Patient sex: F
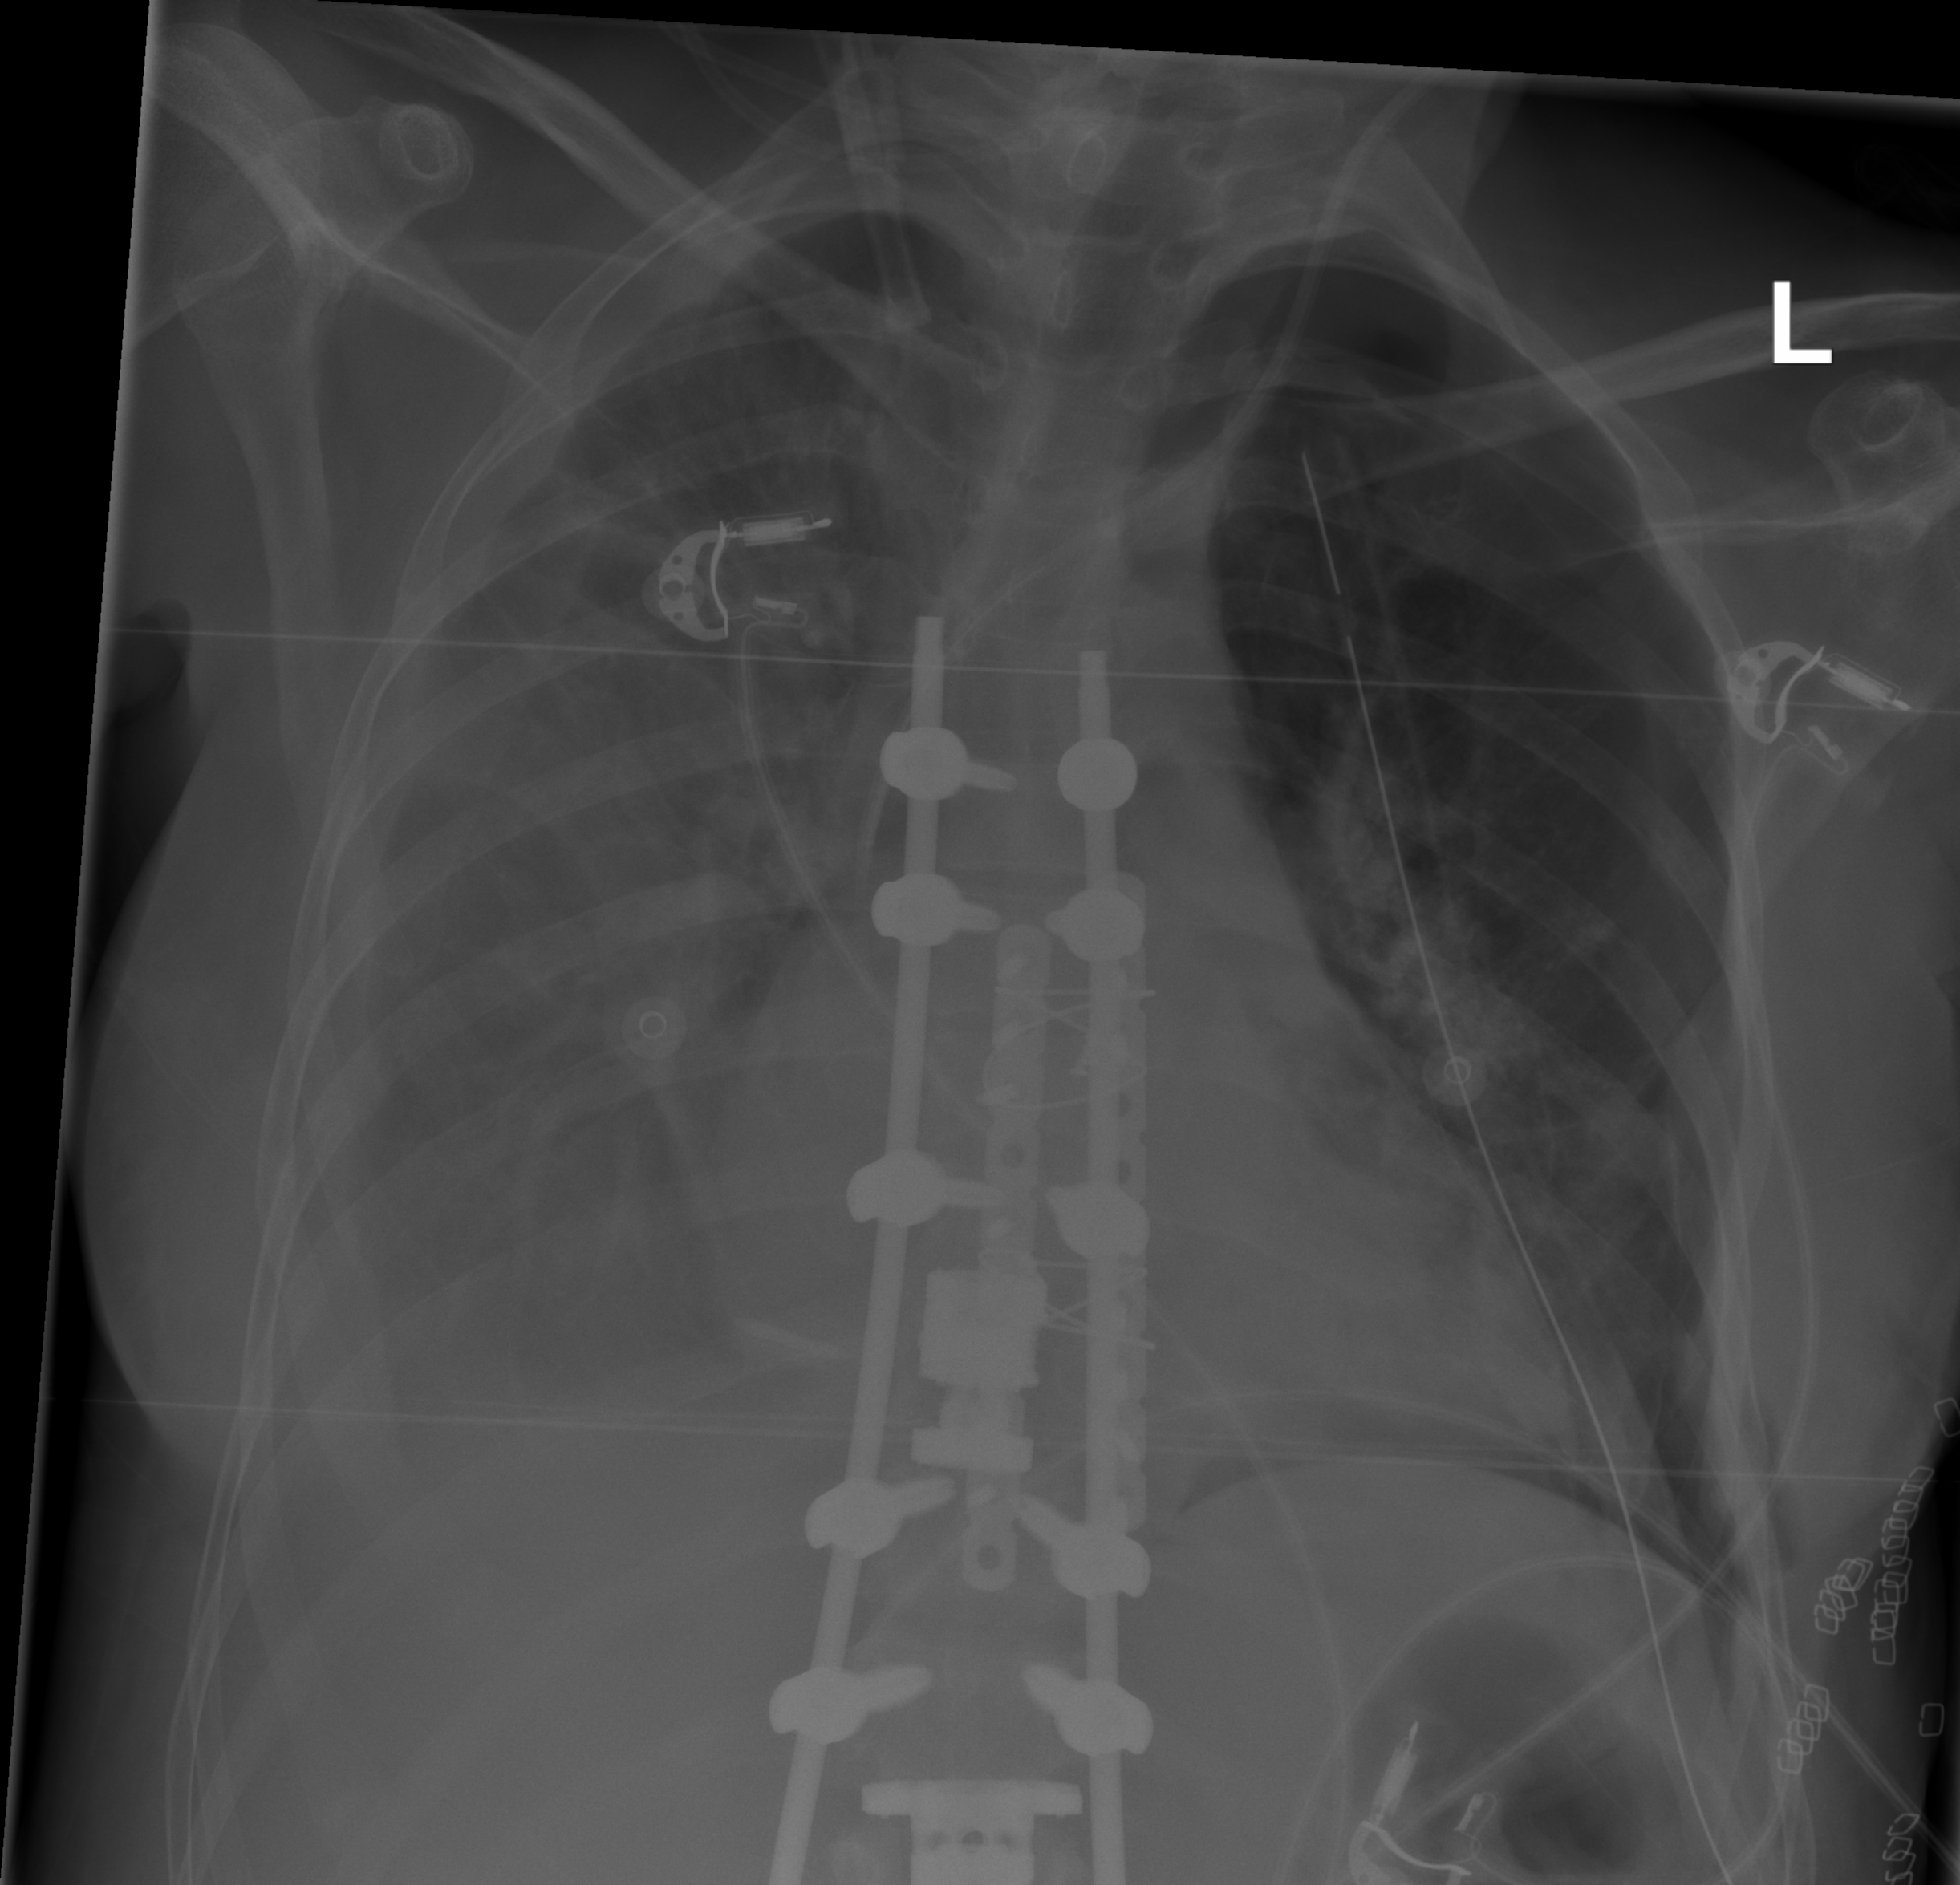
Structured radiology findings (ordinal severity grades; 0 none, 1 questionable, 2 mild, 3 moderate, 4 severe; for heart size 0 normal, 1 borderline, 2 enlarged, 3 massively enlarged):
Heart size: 0
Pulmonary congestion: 2
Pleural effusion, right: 4
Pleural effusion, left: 0
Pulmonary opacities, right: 2
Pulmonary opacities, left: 0
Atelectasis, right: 2
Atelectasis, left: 2